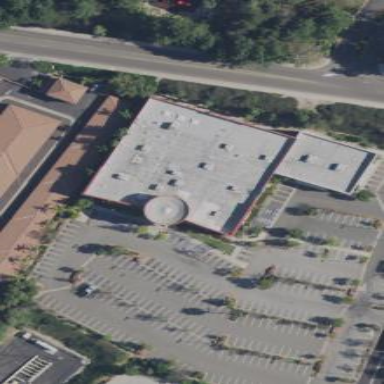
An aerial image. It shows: Commercial building that houses fitness center.